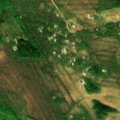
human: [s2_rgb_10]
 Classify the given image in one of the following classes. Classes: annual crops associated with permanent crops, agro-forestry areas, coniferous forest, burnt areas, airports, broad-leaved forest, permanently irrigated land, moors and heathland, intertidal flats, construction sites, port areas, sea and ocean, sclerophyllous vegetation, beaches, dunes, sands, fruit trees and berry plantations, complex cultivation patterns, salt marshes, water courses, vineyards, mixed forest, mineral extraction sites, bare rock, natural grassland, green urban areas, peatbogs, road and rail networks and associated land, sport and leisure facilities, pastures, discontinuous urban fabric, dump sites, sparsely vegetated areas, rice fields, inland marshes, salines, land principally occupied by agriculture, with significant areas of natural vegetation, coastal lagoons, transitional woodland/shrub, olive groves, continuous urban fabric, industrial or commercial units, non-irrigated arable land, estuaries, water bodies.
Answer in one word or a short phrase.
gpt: coniferous forest, mixed forest, transitional woodland/shrub